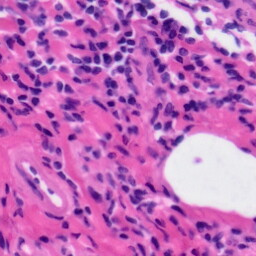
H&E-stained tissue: Tonsil